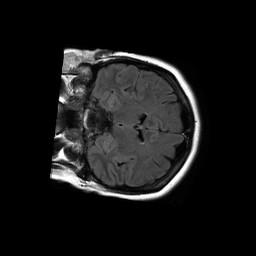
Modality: FLAIR
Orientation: coronal
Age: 42
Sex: female
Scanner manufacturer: philips
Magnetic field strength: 1.5 T
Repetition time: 6 s
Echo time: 0.12 s